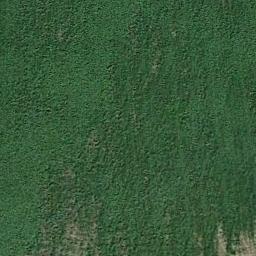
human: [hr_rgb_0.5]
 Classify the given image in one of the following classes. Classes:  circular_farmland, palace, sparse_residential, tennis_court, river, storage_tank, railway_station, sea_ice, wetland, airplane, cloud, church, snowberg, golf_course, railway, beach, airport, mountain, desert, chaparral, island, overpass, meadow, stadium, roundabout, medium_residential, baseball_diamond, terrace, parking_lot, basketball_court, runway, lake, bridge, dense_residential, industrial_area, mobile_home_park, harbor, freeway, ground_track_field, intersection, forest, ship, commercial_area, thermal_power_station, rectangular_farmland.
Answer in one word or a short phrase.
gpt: meadow